Field crop: maize
Growth stage: 2
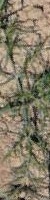
Species: salsola